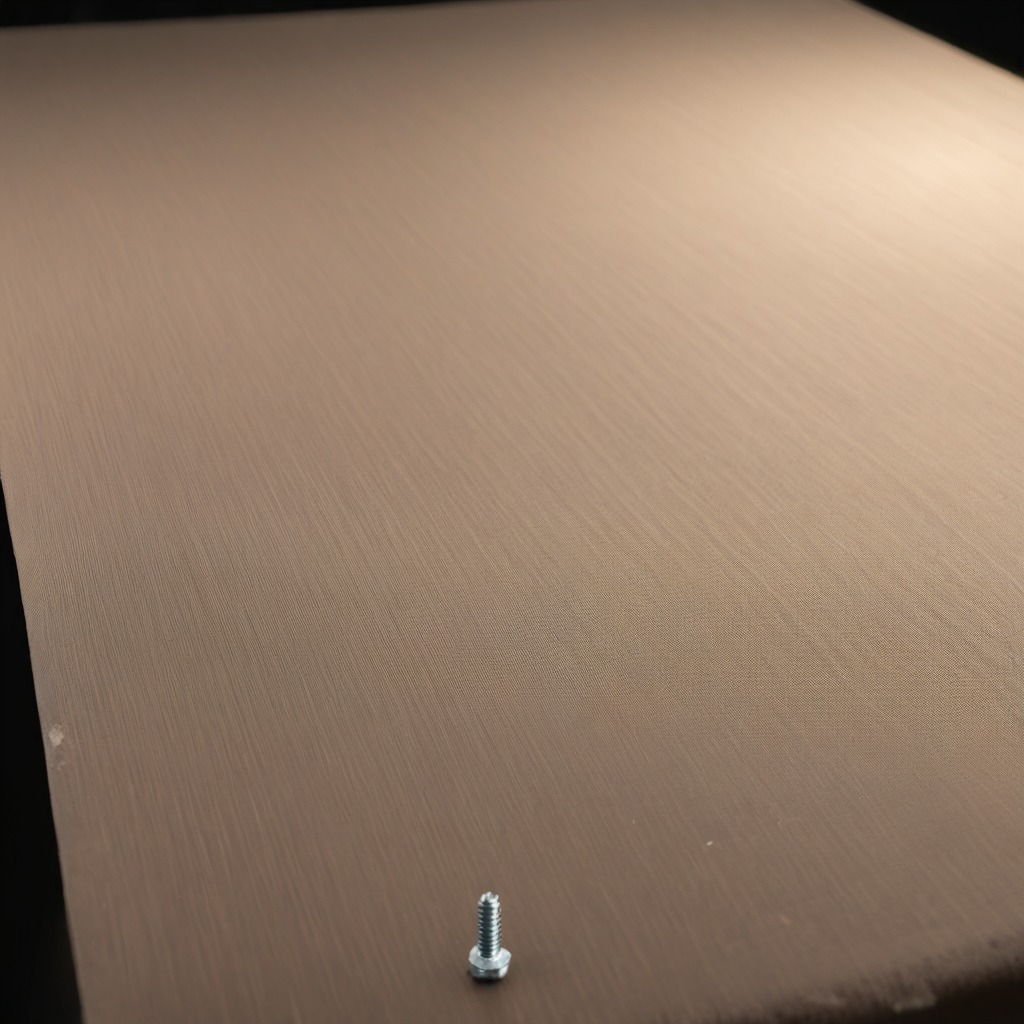
A metal screw lying on a wooden table inside a workshop at night dim ambient light soft shadows worn but beneath the cloth